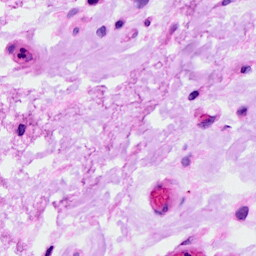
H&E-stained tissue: Ovarian